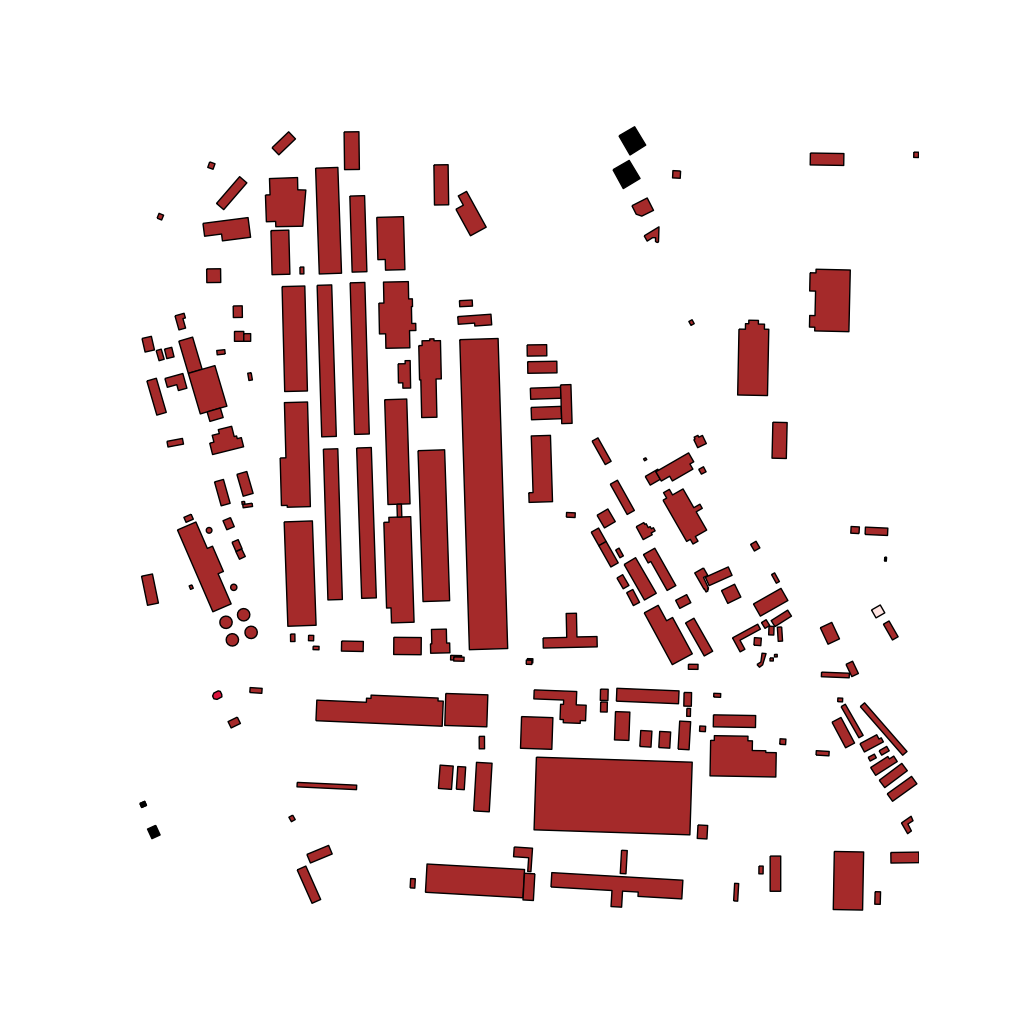
Tags: overhead vector_map, business, industrial, recreation, residential, special, transport, modern, high_rise, individual_rise, low_rise, medium_rise, density_1, Building, Church, Facility, Gas, 1.0 km²